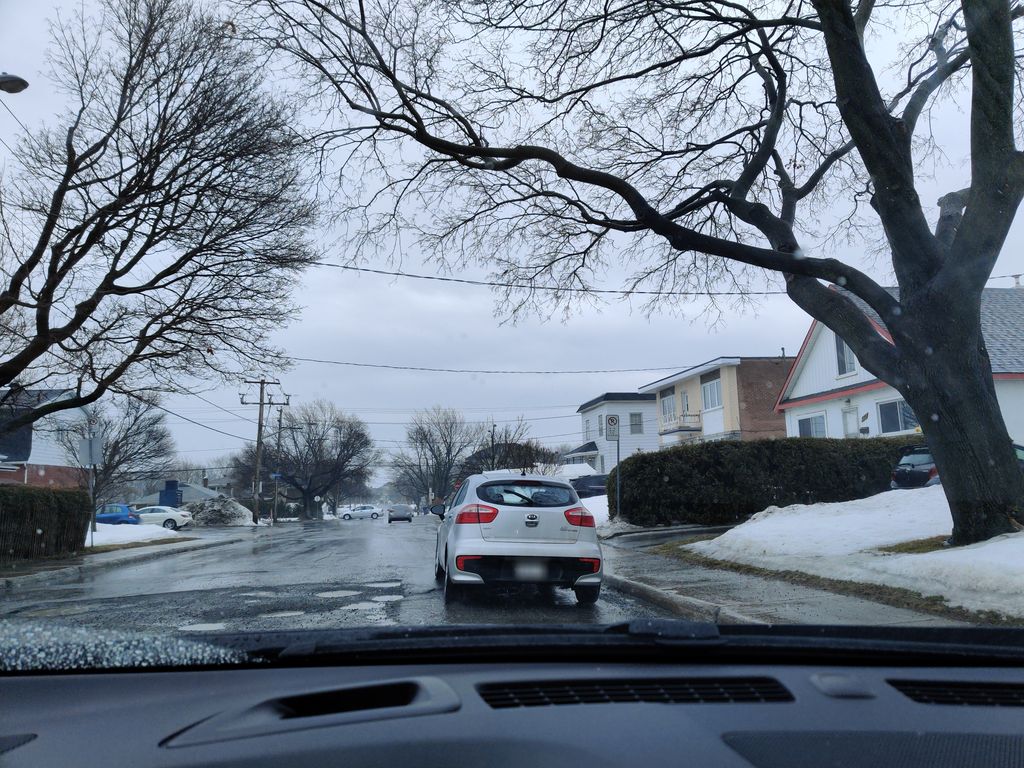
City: montreal